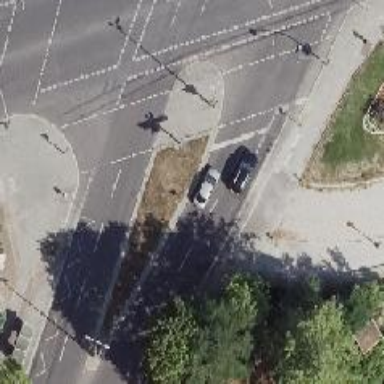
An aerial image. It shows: Asphalt footway with crossing equipped with traffic signals.